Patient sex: M
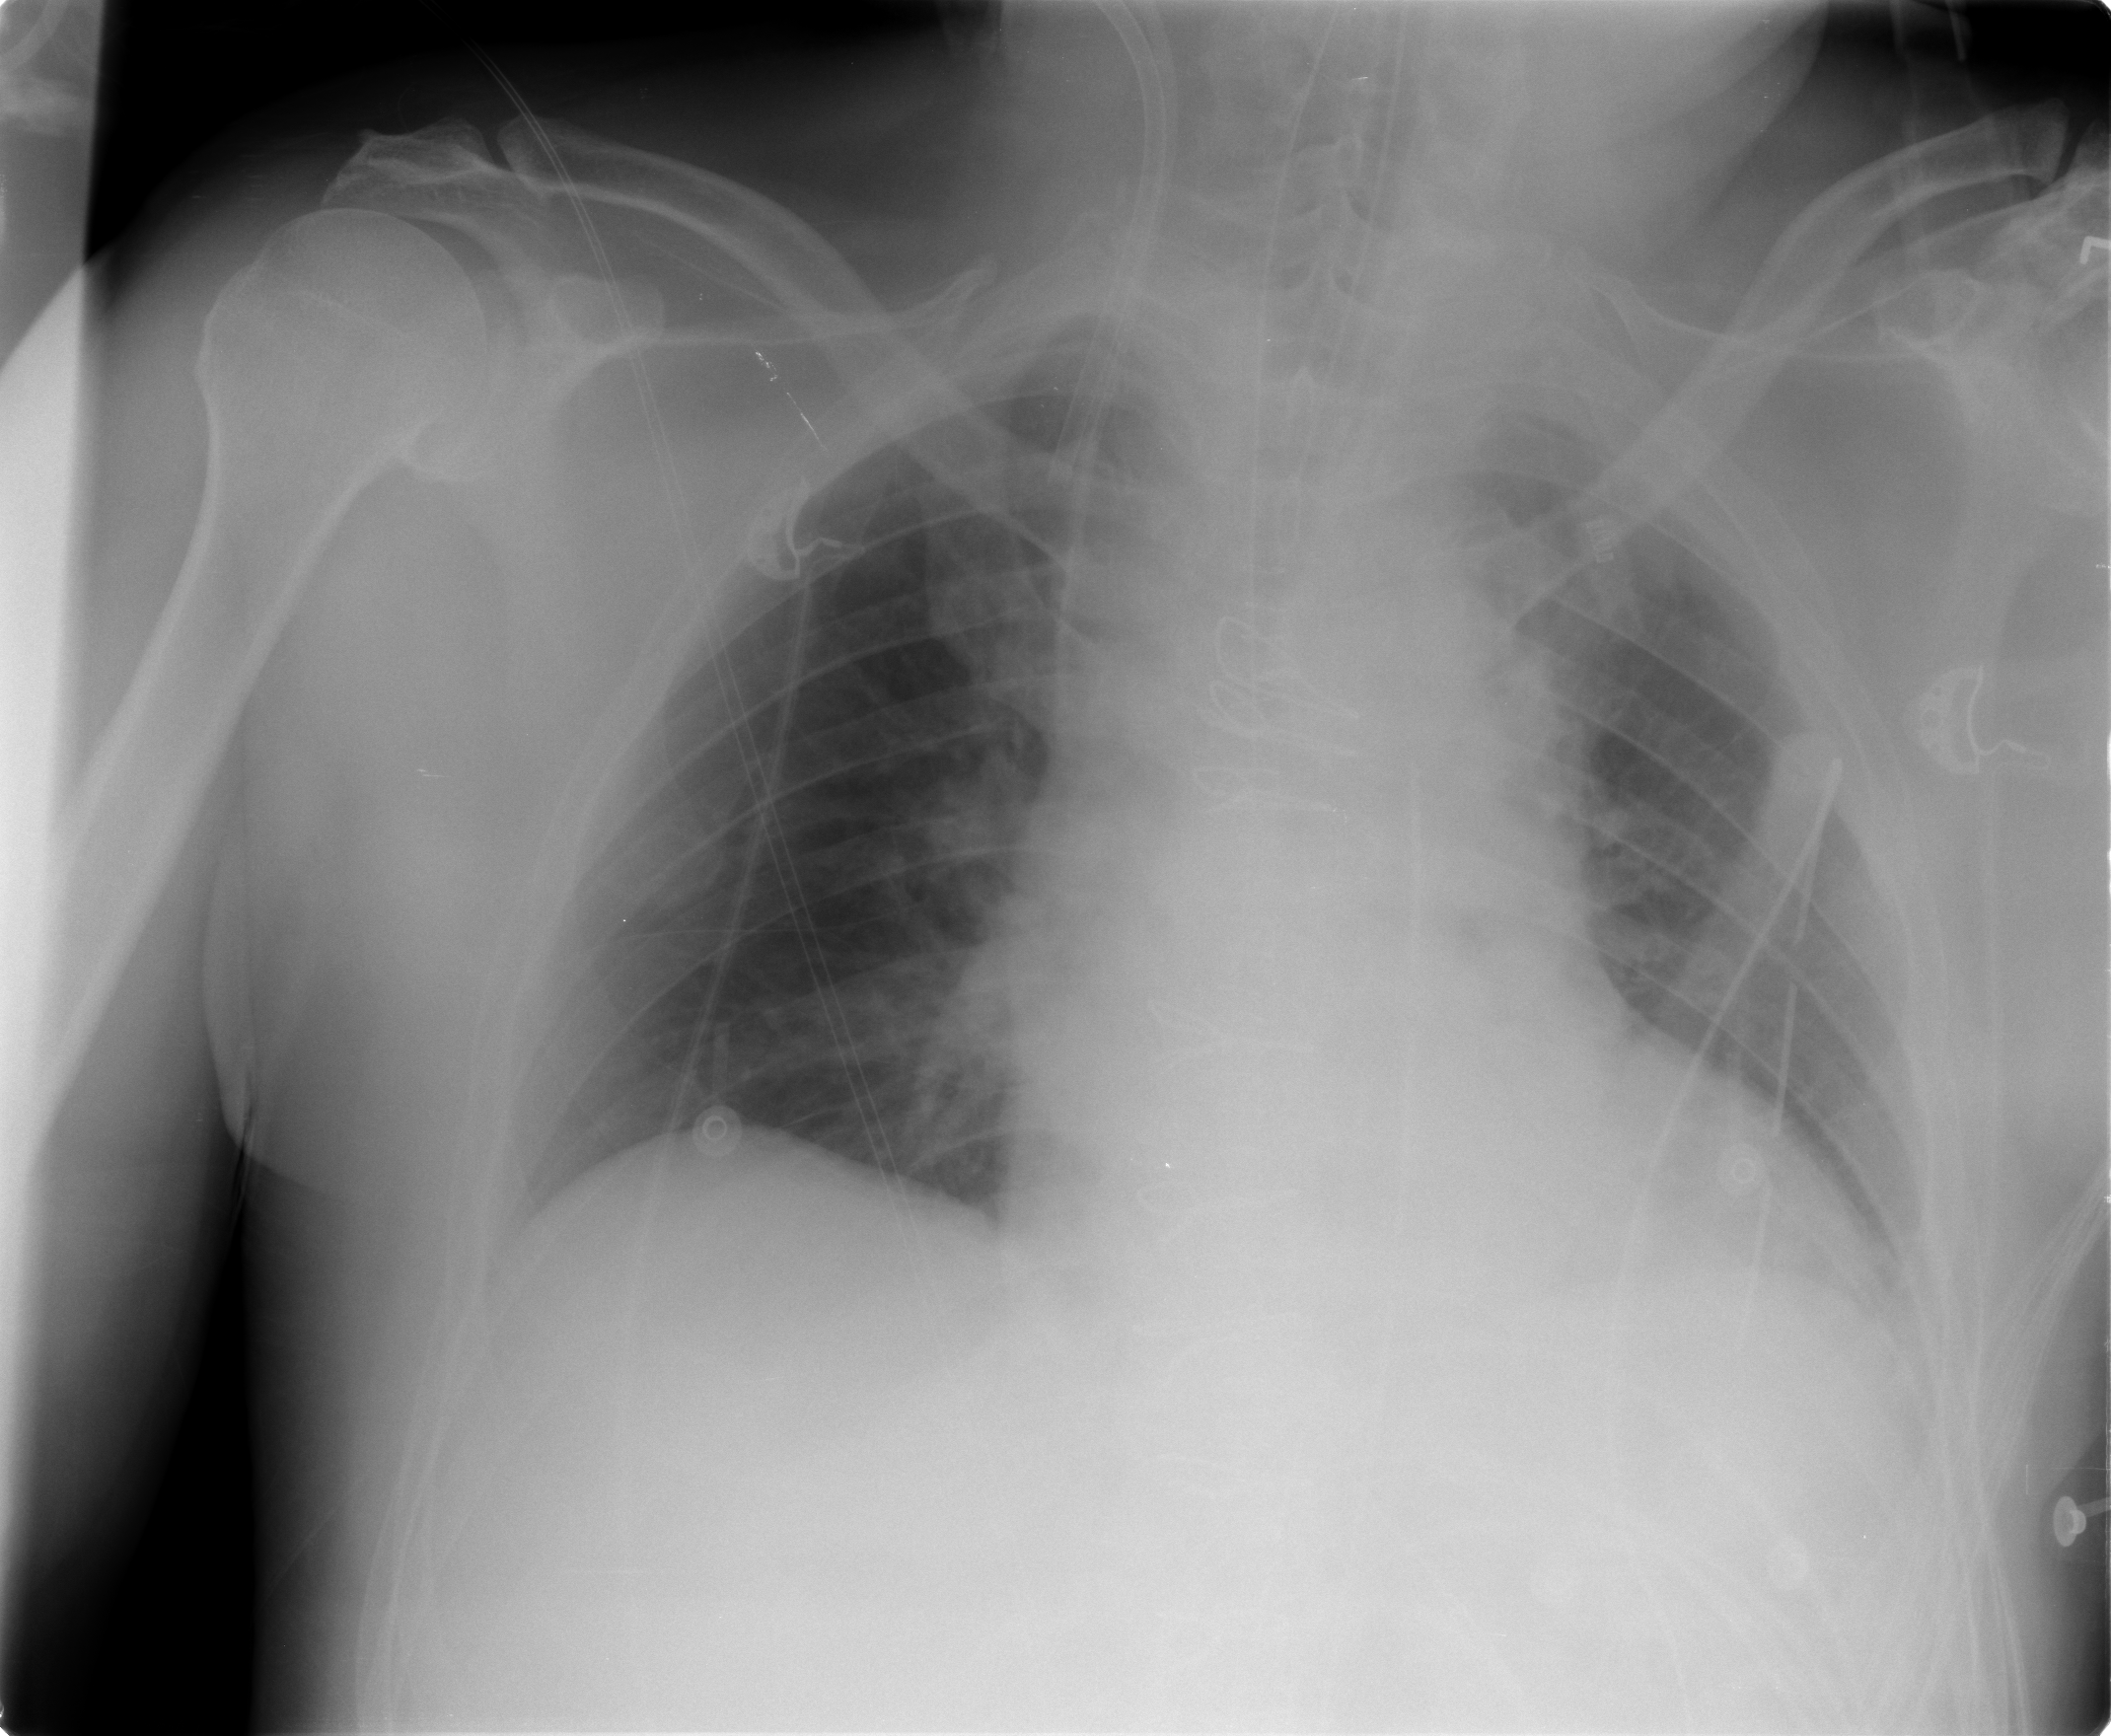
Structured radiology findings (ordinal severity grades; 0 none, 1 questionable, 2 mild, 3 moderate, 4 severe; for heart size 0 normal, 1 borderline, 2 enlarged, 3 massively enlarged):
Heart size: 2
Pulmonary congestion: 0
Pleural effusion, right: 0
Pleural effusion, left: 2
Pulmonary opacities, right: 0
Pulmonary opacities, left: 0
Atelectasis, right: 0
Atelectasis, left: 2